Question: While copying the data from different workbook, importing of ranges created a mess as shown in the pic. Steps to see Home tab--styles ribbon--cell styles
Not sure how to fix this.

Kinldy help.
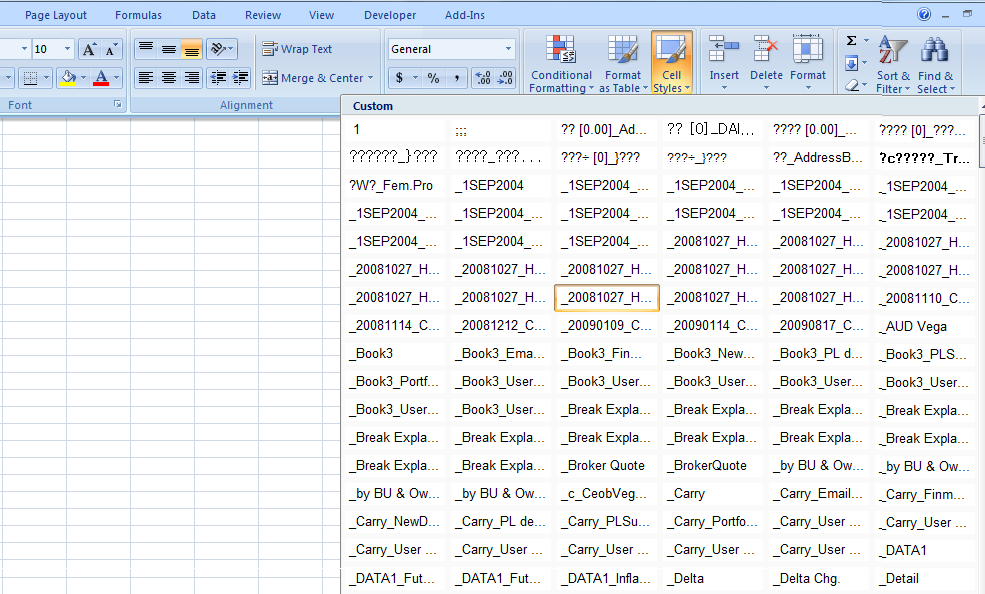
Answer: Worked this out in at least one instance - didn't find it on the web so hopefully helps you if you have the same issue...
add code to "unlock" or unprotect the style first before deleting it. Below is the code modified from the Mr Excel (I think) forum...
'''
For Each styT In ActiveWorkbook.Styles
If Not styT.BuiltIn Then
styT.Locked = False
styT.Delete
End If
Next styT
'''